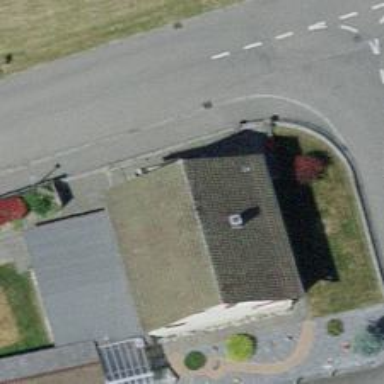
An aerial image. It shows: Detached building.